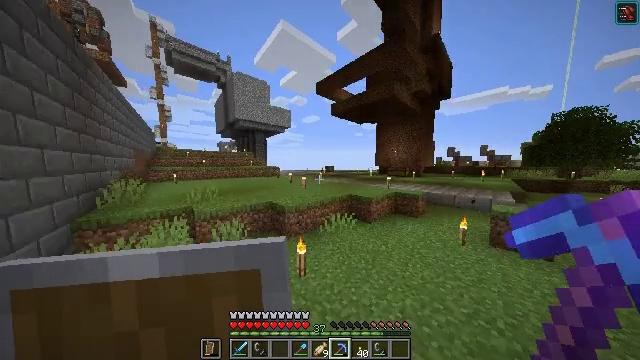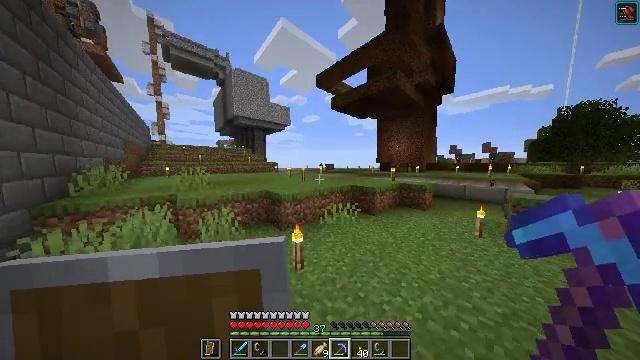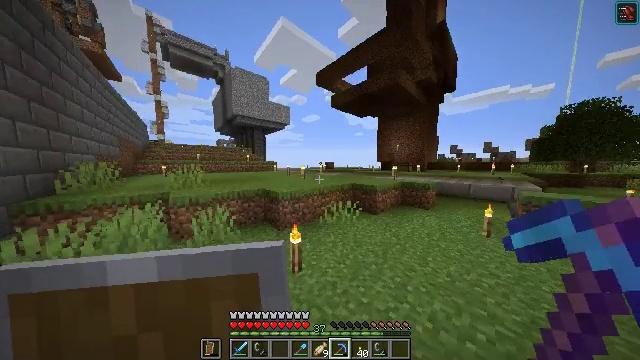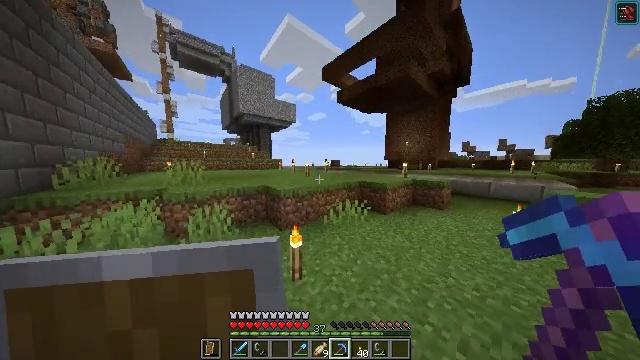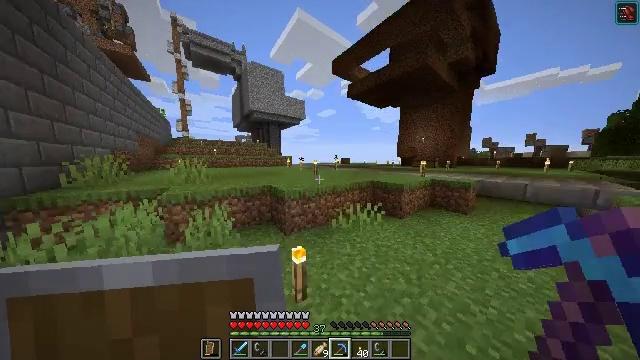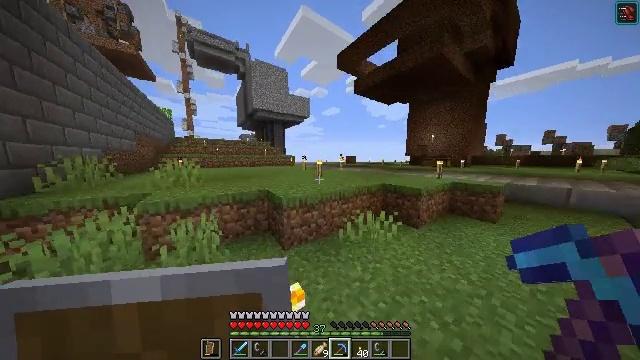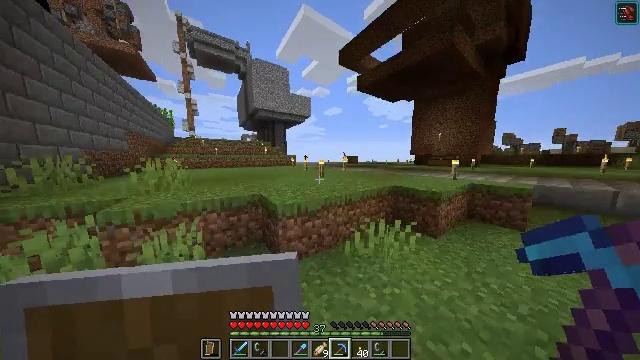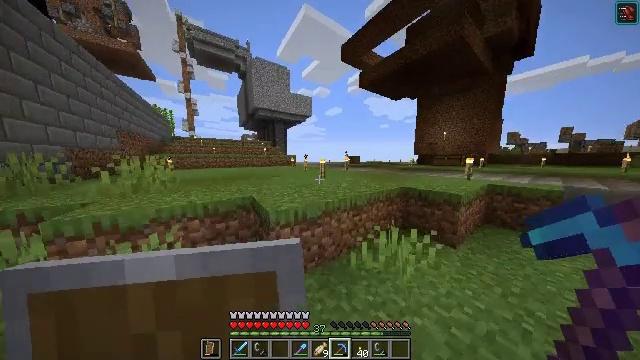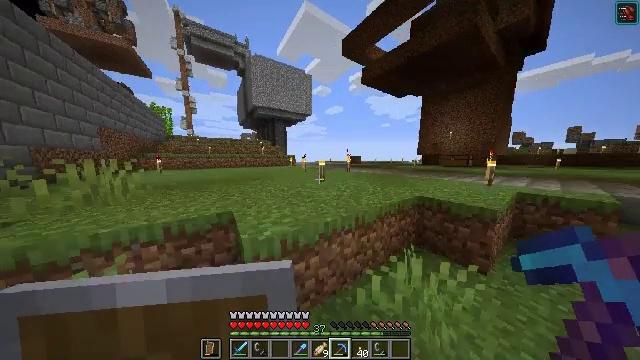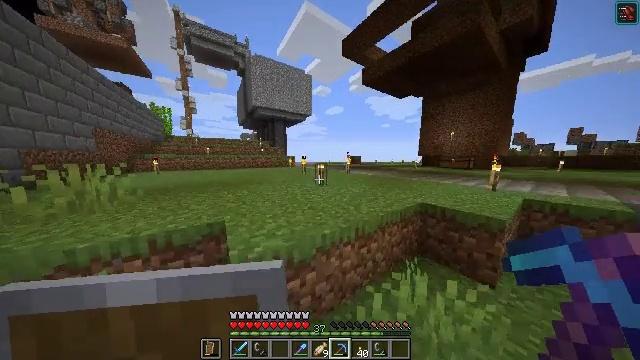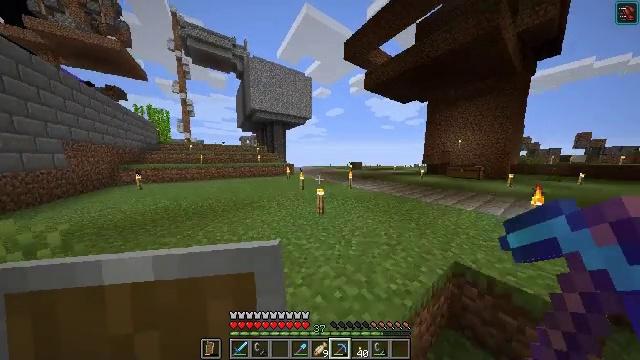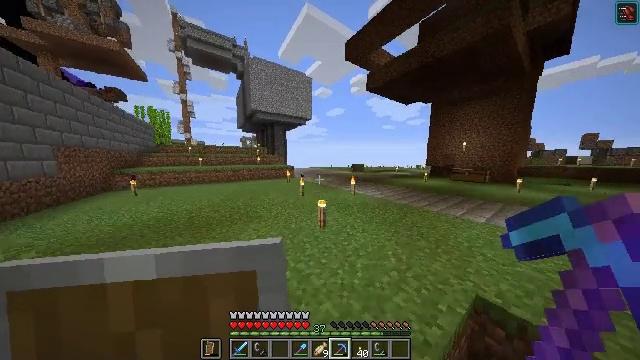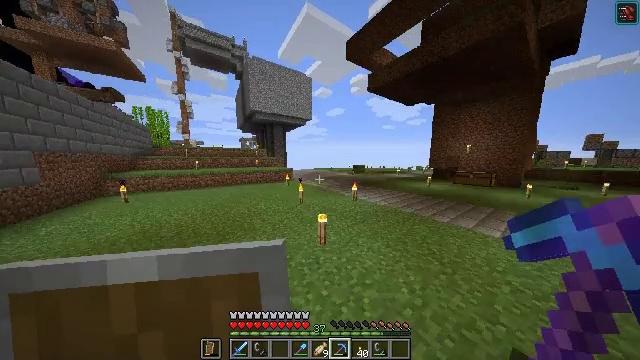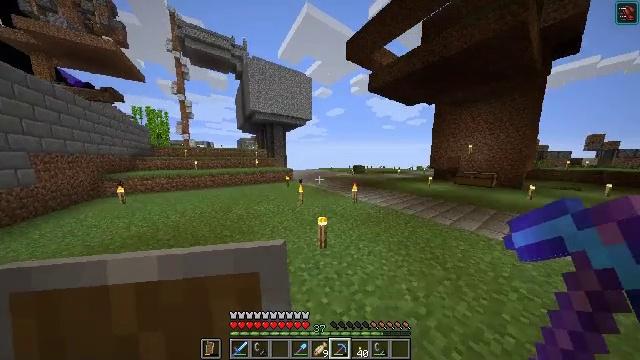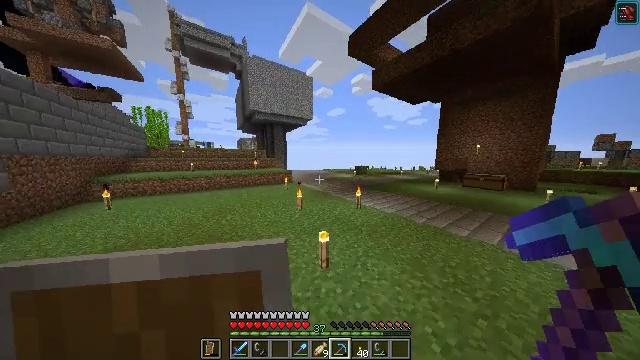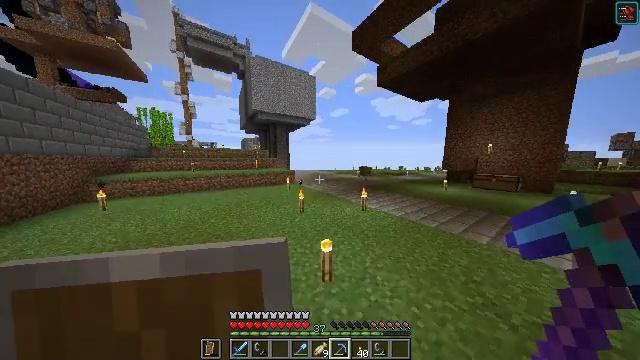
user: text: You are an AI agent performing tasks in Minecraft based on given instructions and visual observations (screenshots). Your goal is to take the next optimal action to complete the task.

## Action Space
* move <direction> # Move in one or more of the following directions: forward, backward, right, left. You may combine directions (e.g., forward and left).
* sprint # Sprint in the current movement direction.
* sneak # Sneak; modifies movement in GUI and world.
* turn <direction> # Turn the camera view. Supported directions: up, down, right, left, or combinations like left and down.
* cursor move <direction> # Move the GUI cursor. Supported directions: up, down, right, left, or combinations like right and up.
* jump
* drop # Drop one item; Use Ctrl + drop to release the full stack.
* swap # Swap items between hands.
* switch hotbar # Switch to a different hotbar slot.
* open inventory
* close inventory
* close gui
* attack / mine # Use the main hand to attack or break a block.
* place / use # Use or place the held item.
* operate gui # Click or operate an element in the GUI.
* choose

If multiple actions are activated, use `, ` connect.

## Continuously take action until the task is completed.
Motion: motion action
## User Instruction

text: Mine crimson fungus from the ground in the Nether.
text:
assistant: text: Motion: move forward
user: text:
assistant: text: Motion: move forward
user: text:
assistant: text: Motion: move forward, turn left
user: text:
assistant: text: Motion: move forward, turn left
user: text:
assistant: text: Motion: move forward, turn left
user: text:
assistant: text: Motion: move forward
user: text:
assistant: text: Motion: move forward
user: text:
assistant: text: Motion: move forward
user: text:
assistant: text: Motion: move forward, jump
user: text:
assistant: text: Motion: move forward, jump
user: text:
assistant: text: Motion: move forward, jump
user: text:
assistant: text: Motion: move forward, jump
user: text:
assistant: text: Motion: move forward, jump
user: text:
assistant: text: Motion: move forward, jump
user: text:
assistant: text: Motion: move forward, turn left, jump
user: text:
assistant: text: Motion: move forward, turn left, jump
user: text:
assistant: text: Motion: move forward, jump
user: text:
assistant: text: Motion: move forward, jump
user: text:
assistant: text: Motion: move forward, jump
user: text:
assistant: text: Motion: move forward, jump
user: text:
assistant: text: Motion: move forward, jump
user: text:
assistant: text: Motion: move forward, jump
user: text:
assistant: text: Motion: move forward, jump
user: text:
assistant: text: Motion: move forward, jump
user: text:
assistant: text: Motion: move forward, jump
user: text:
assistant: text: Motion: move forward, turn left, jump
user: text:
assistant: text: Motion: move forward, turn left, jump
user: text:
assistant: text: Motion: move forward, turn left, jump
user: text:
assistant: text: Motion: move forward, jump
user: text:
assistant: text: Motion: move forward, jump